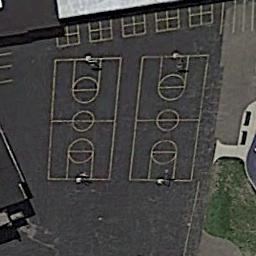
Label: basketball_court